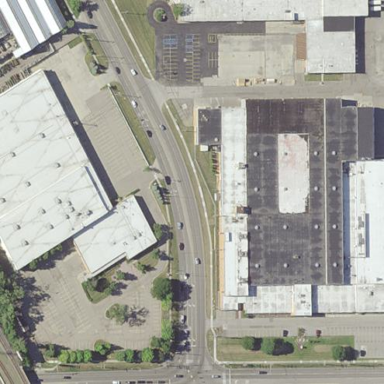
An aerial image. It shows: Industrial building.